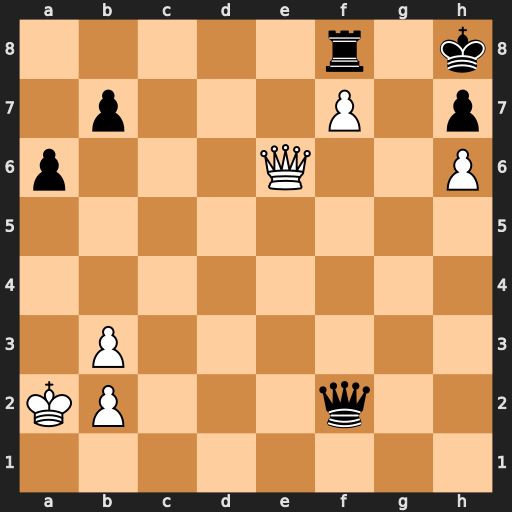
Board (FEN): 5r1k/1p3P1p/p3Q2P/8/8/1P6/KP3q2/8
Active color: w
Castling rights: -
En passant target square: -
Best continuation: Qe5+ Qf6 Qxf6#